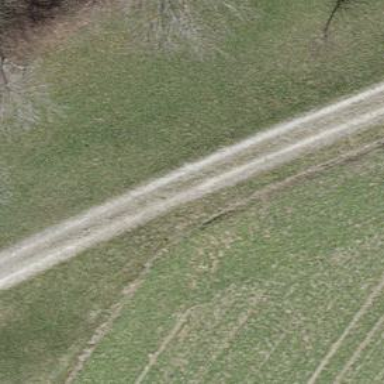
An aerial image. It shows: Agricultural vehicle track with grade3 surface.